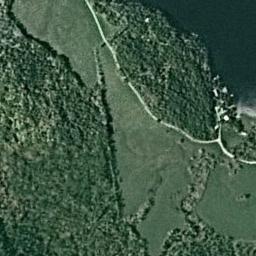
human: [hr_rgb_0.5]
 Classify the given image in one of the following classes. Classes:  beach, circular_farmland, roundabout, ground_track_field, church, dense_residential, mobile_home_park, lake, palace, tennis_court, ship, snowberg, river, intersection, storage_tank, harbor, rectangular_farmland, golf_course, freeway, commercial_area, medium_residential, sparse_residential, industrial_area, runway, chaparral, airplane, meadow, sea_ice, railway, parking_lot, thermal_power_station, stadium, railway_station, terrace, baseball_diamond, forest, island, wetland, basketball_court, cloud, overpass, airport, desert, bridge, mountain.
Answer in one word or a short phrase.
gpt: wetland